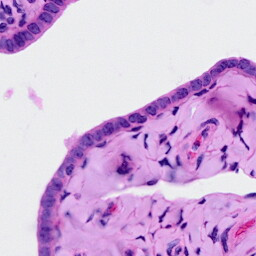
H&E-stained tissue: Ovarian